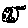
Label: moon